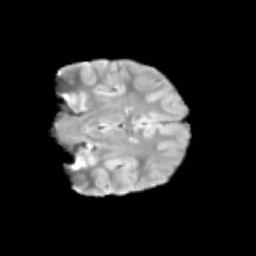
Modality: T2w
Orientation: coronal
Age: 10
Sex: male
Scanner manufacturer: siemens
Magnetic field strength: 3 T
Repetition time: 3.8 s
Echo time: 0.07 s